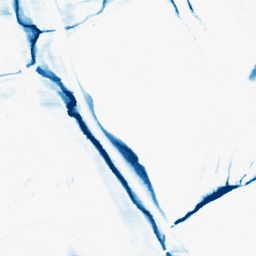
Category: morphological
Decomposition family: morphological_ellipse
Decomposition parameters: operation: closing
width: 5
height: 30
Upsampling method: sinc_hamming
Upsampling parameters: scale: 2
kernel_size: 4
Upsampling scale: 2